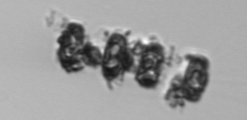
Label: Thalassiosira_TAG_external_detritus